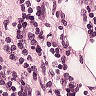
Metastatic tissue present: yes